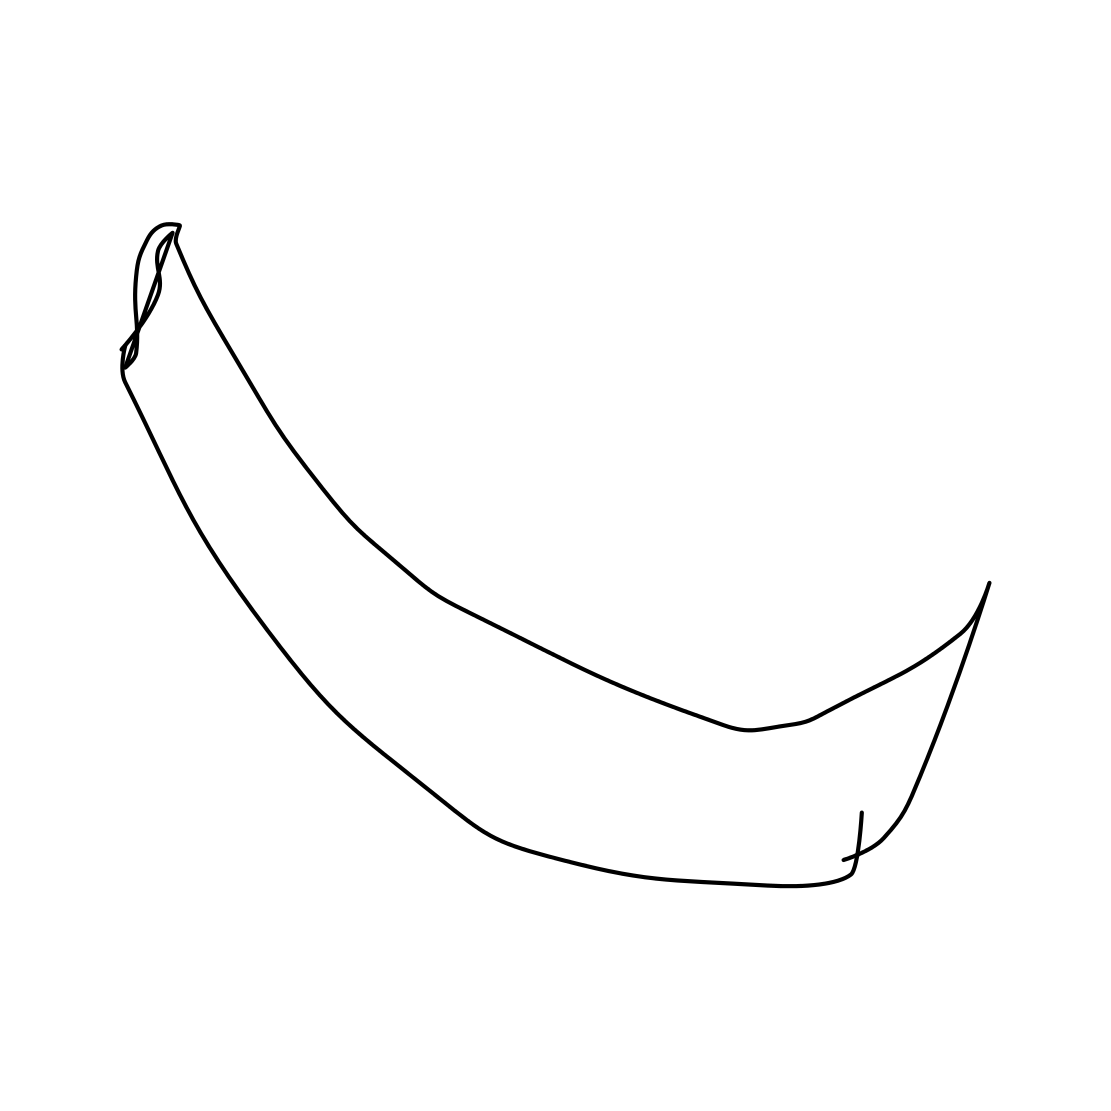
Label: moon